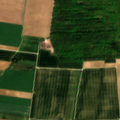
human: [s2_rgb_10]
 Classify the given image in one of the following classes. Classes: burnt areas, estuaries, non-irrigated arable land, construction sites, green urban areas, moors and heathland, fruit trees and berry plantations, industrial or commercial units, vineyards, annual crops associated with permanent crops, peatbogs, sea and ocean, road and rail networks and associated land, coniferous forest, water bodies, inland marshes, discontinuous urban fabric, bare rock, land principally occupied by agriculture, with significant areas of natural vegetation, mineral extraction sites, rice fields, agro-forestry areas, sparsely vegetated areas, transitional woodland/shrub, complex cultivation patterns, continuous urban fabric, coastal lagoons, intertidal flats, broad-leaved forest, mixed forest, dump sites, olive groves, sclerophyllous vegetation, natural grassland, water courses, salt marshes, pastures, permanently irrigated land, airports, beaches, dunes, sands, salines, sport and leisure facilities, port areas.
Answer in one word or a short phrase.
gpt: non-irrigated arable land, broad-leaved forest, mixed forest